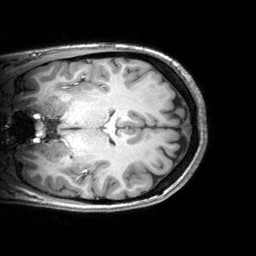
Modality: T1w
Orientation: coronal
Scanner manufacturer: siemens
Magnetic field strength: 3 T
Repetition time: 2.53 s
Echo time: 0.00299 s